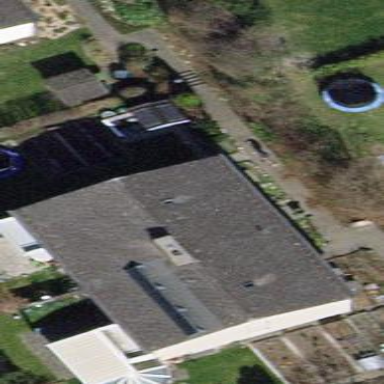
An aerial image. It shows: Building with tiled roof.